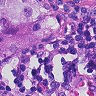
Metastatic tissue present: yes